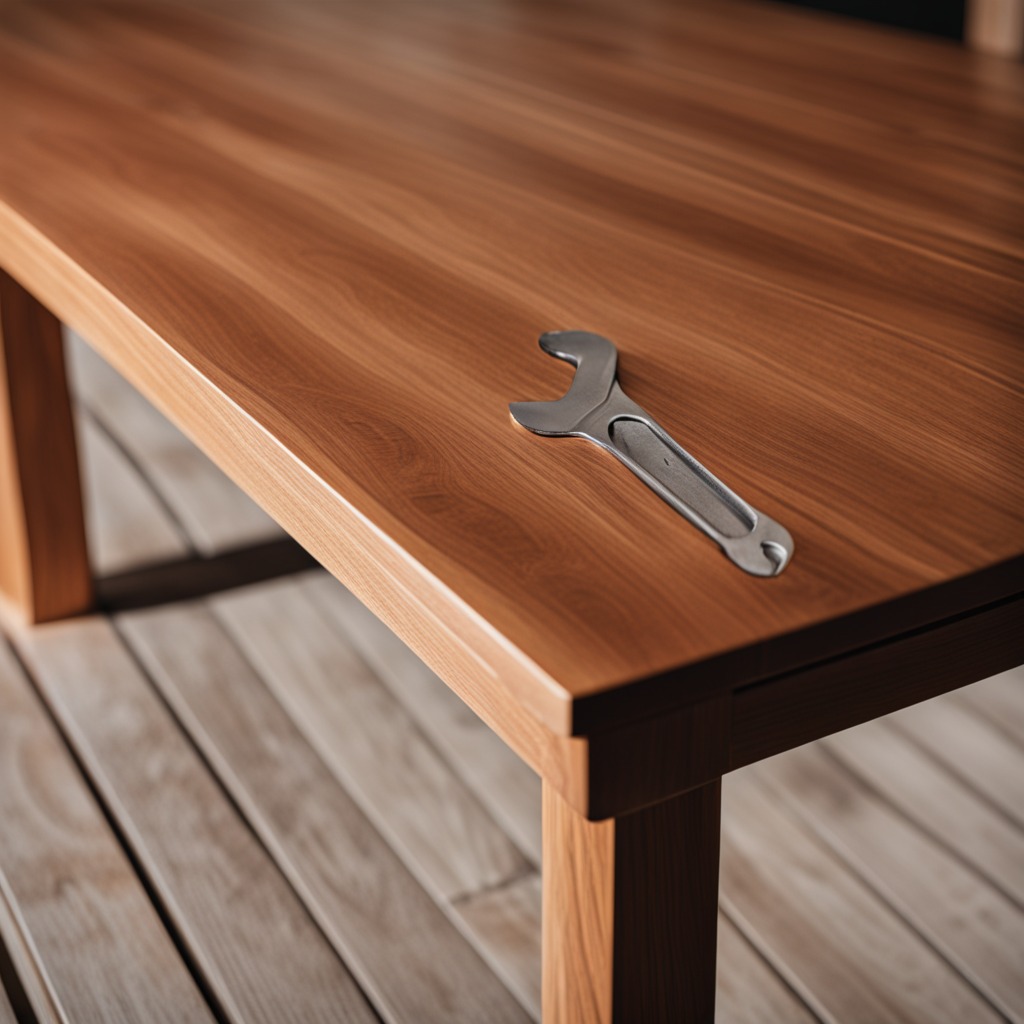
An wrench is lying on the wooden table in a carpentry studio.